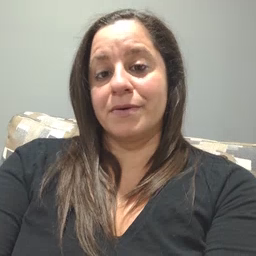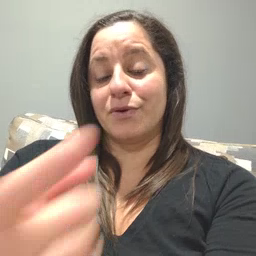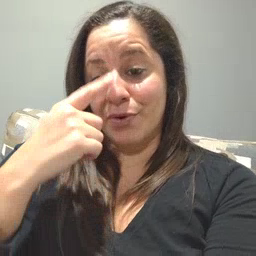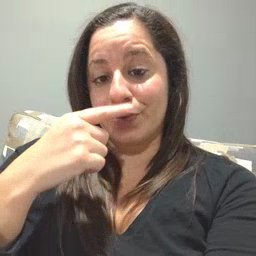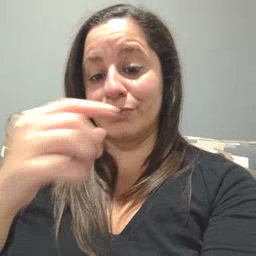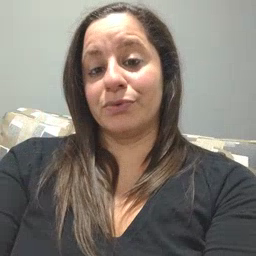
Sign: noisy